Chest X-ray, AP view. Patient: 69 years old, sex F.
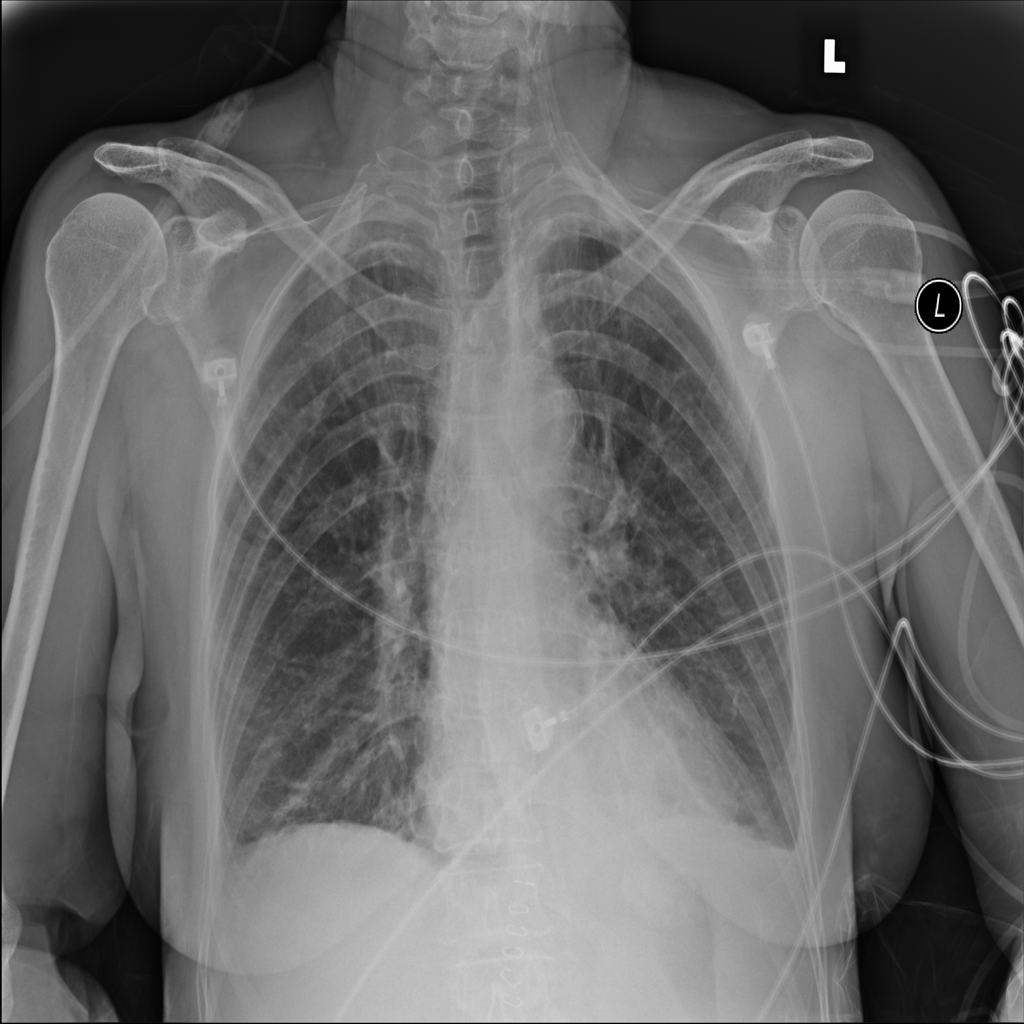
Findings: Atelectasis, Effusion